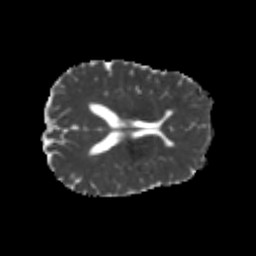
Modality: MD
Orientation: axial
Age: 25
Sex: male
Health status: healthy
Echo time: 0.074 s